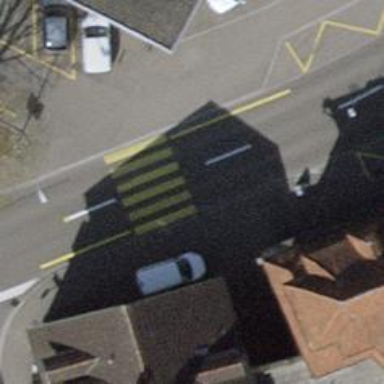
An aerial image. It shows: Marked crossing on the road.